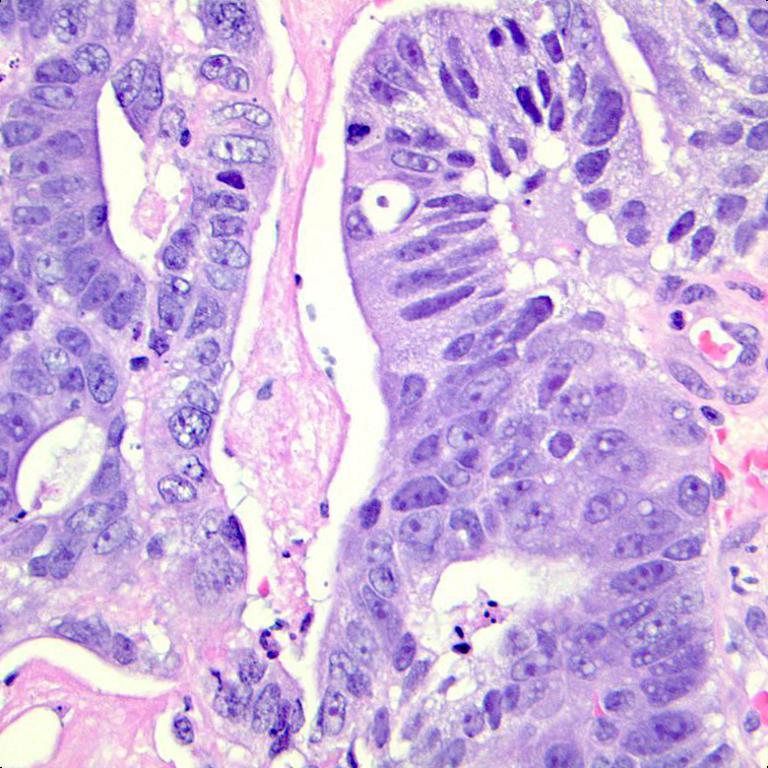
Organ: colon
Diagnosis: adenocarcinomas